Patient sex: M
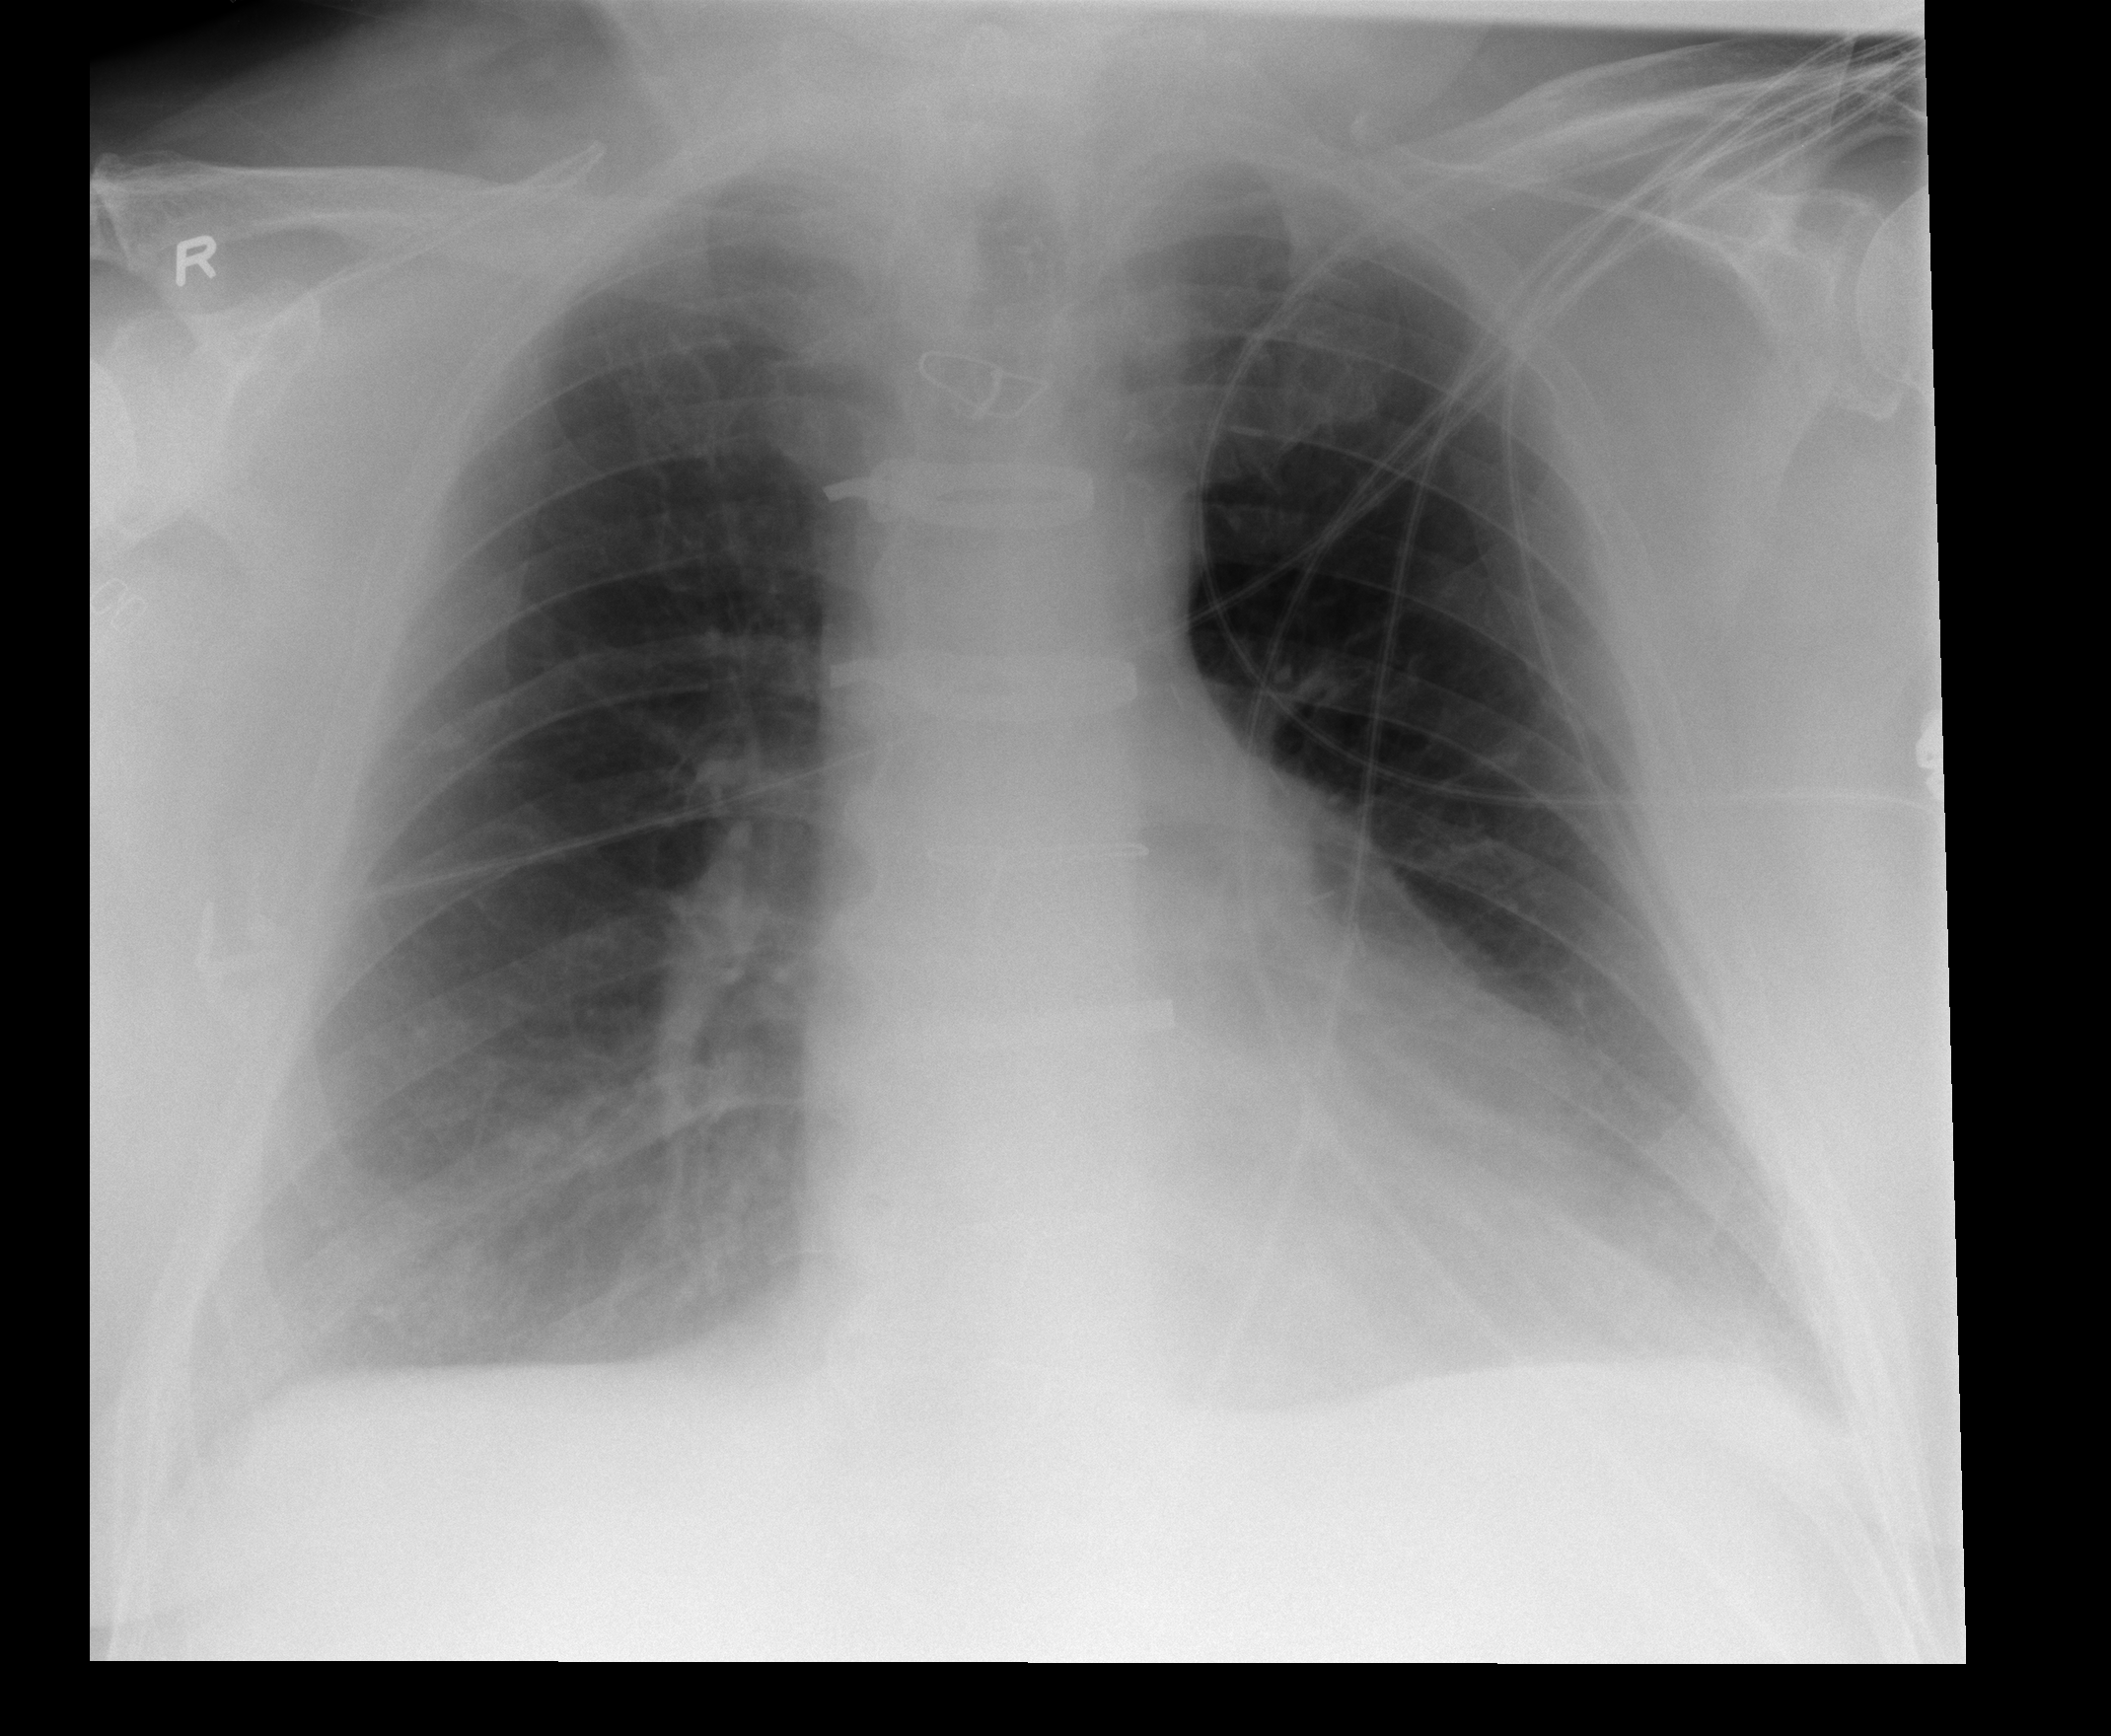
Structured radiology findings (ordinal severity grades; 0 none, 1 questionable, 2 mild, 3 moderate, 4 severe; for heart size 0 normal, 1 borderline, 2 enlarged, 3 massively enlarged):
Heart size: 2
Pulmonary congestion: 1
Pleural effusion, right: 2
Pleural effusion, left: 1
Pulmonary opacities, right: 0
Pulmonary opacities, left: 0
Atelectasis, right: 2
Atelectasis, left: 2